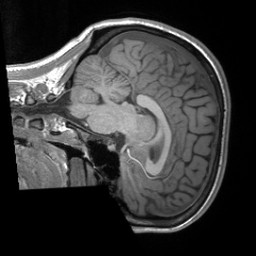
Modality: T1w
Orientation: sagittal